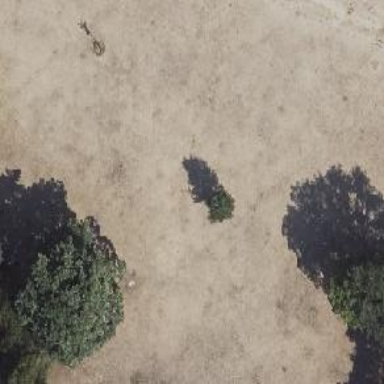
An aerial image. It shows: Deciduous broadleaved tree in park.